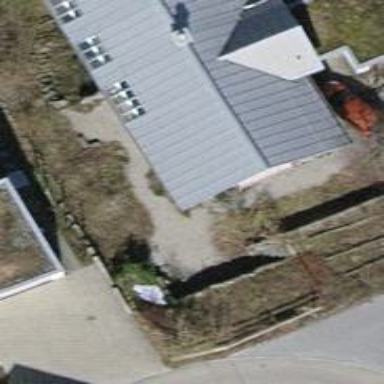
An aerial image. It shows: Simple house.